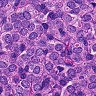
Metastatic tissue present: yes